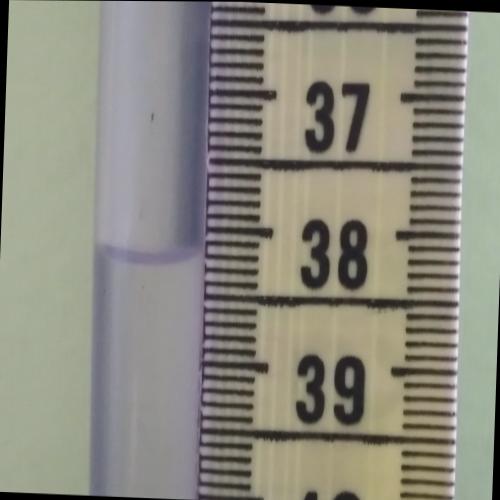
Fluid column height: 38.2 cm